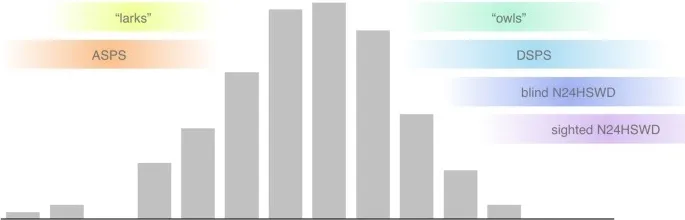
Range of the intrinsic period length (based on data presented in Ref. ; n = 157 healthy individuals). The length of the circadian period shows a rather large interindividual variability mimicking a bell distribution centered around 24.15 h (+-0.2 h) with extreme taus predisposing to the development of certain circadian rhythm disorders. However, the range of normal entrainment, as well as pathological alignment, seems to show rather large overlaps in the length of tau, indicating the influence of other factors in the determination of chronotypes and the development of circadian rhythm sleep disorders, respectively.
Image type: chart (chart)